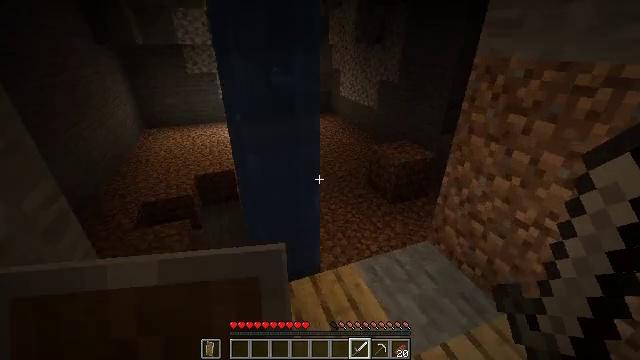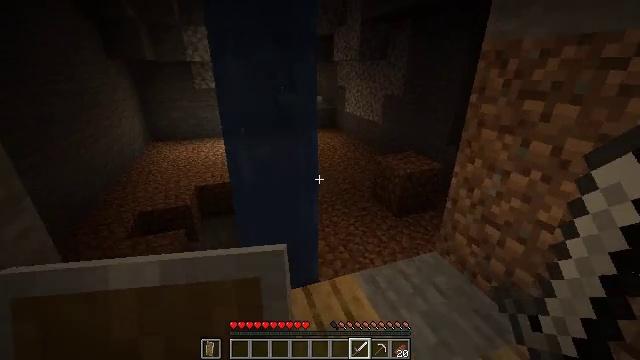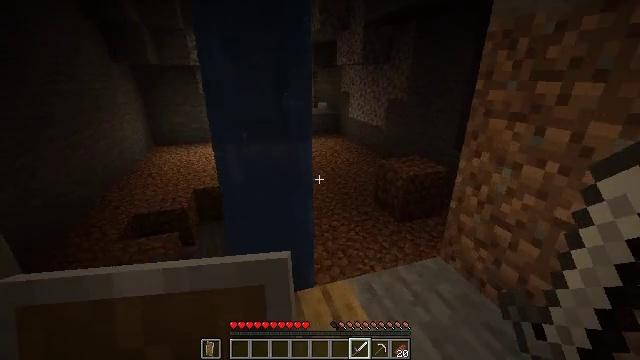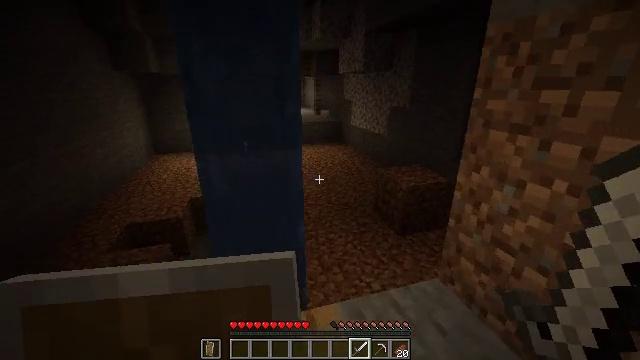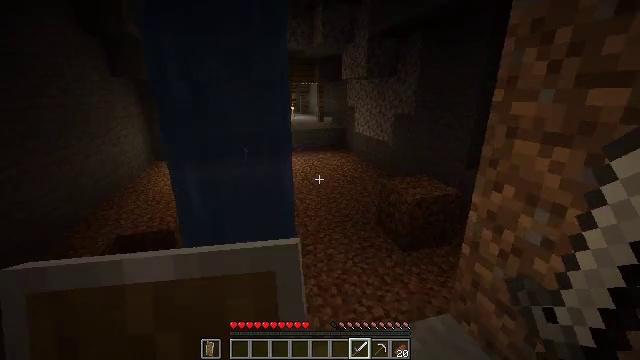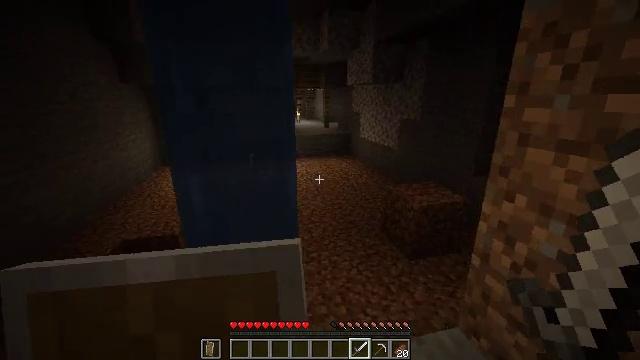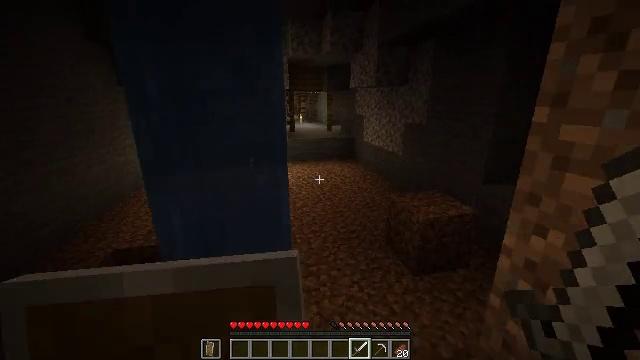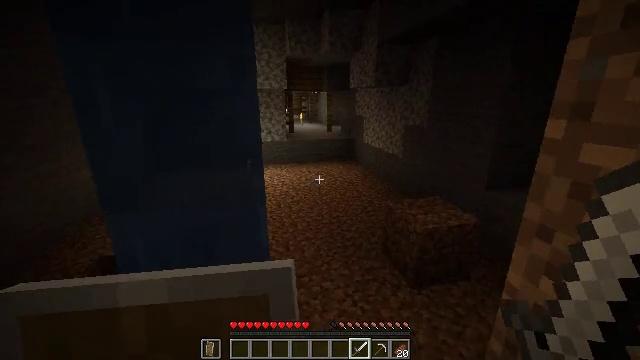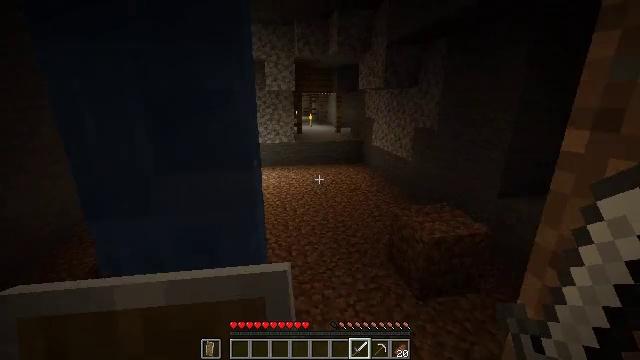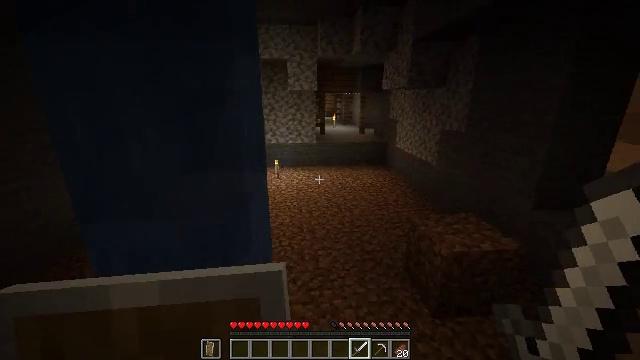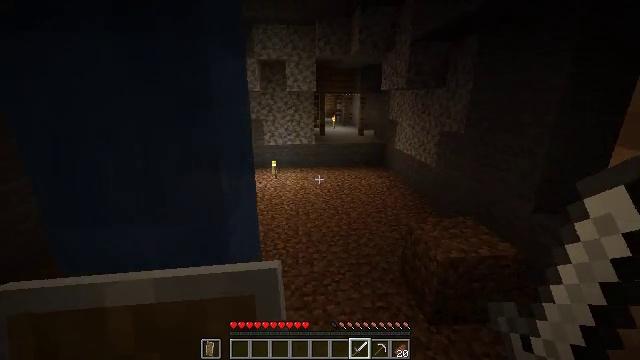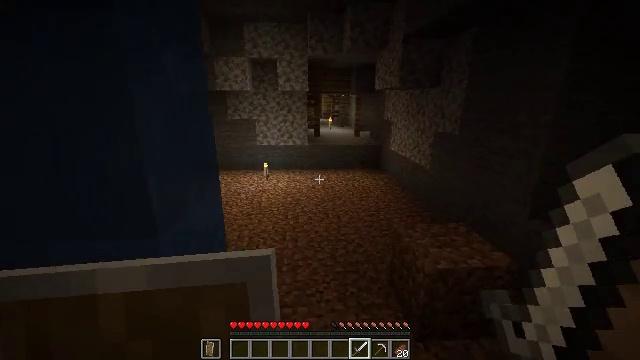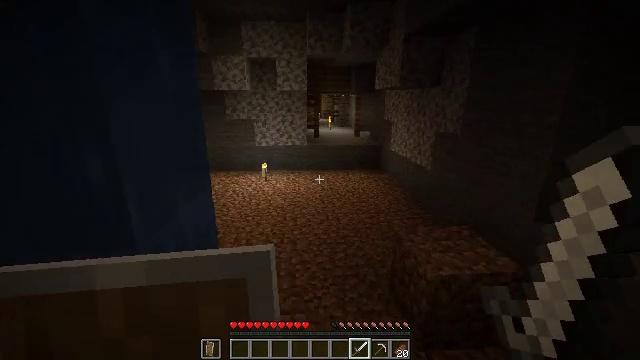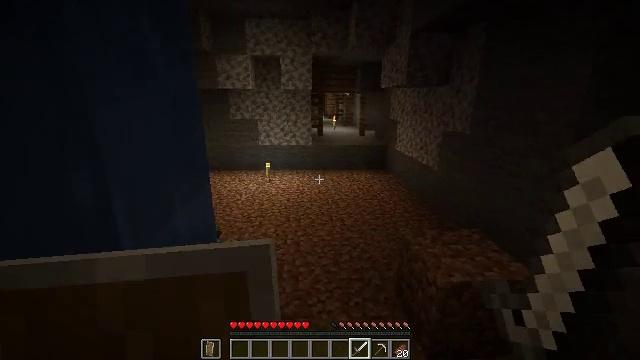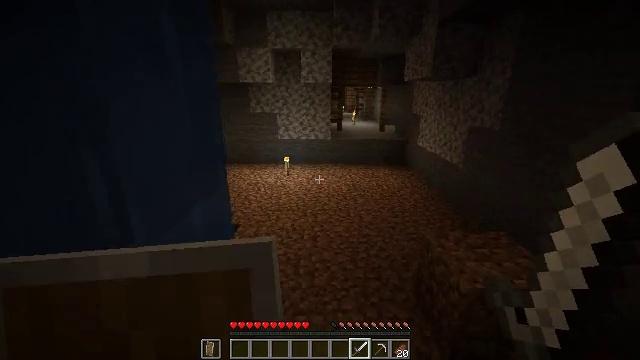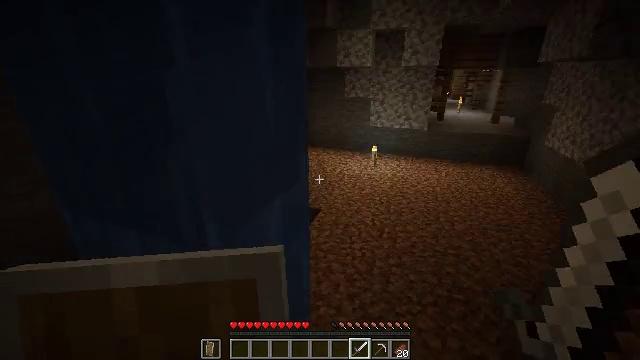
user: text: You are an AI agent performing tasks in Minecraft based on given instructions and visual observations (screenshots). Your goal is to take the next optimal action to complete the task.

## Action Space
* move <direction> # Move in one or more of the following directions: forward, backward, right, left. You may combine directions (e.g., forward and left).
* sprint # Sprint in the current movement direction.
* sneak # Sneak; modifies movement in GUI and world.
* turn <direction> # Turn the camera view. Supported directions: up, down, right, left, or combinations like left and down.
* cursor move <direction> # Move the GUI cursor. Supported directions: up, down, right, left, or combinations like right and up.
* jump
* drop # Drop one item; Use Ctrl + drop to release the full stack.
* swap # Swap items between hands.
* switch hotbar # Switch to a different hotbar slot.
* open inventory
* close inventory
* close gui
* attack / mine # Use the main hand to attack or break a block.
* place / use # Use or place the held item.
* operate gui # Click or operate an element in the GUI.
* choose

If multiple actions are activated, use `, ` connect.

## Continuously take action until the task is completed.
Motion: motion action
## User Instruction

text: Mine the spawner block.
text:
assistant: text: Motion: move forward and move right, turn left and up
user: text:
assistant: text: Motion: move forward and move right, turn left and up
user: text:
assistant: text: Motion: move forward, turn left and up
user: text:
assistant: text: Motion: move forward, turn left and up
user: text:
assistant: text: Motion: move forward, turn left and up
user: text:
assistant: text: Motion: move forward and move right
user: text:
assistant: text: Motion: move forward and move right
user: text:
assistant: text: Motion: move forward and move right, turn left
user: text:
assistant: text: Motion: move forward and move right, turn left
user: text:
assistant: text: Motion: move forward and move right
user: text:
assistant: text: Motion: move forward and move right
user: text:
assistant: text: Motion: move forward and move right
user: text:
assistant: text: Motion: move forward and move right
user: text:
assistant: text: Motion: move forward and move right, turn left and down
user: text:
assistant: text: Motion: move forward, turn left and down
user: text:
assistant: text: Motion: turn left and down
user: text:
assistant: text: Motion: turn left and down
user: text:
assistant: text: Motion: turn left and down
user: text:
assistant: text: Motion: turn left
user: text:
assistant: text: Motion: turn left
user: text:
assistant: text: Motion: turn left and up
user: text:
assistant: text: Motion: turn left and up
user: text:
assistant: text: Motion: turn left and up
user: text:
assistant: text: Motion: turn left and up
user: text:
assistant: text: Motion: move forward, turn left and up, jump
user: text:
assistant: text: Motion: move forward, turn left, jump
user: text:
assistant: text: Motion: move forward, jump
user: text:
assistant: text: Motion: move forward, jump
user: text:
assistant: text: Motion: move forward, jump
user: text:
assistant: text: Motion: move forward, turn left